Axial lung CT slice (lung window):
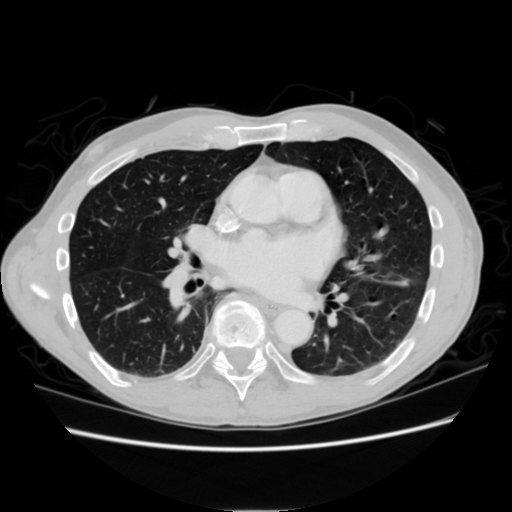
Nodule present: no